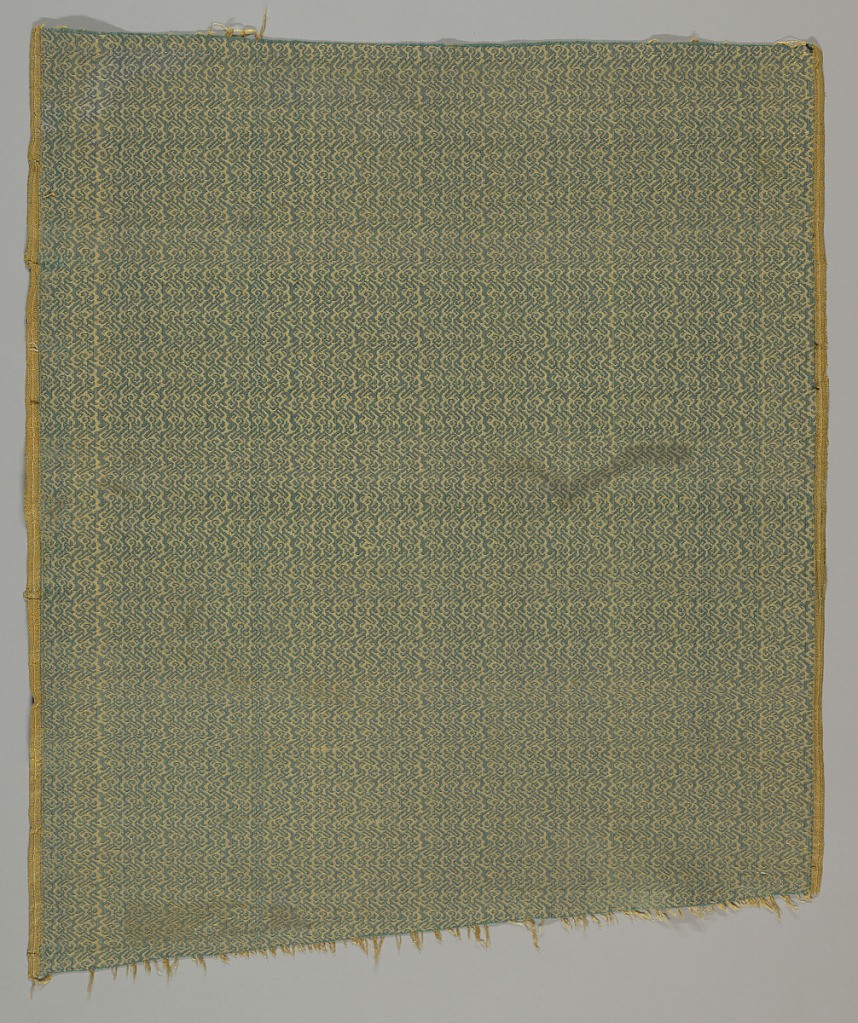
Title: Fragments
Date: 16th century
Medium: silk Technique: 5-harness satin damask
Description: Gold and green damask with a small-scale allover design in a stylized pattern. Formerly a chasuble. Selvages present.